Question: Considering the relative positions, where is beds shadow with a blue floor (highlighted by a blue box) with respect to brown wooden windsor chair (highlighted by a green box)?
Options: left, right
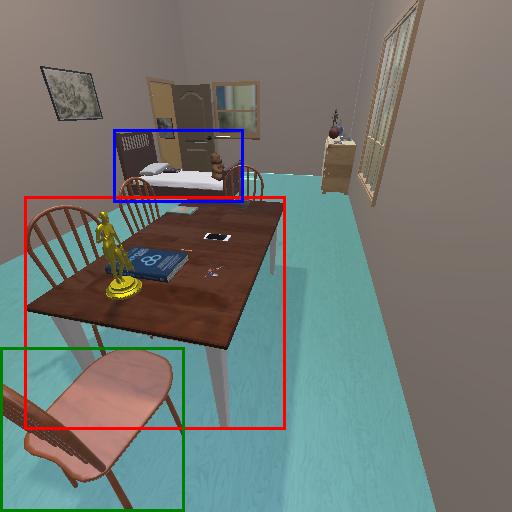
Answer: left